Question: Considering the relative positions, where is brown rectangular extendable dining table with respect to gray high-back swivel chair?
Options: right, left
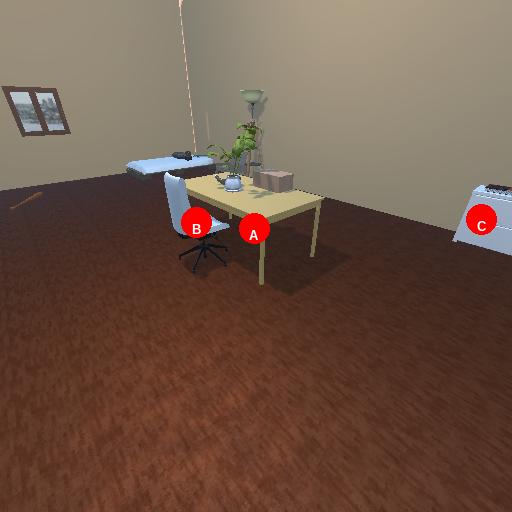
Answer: right